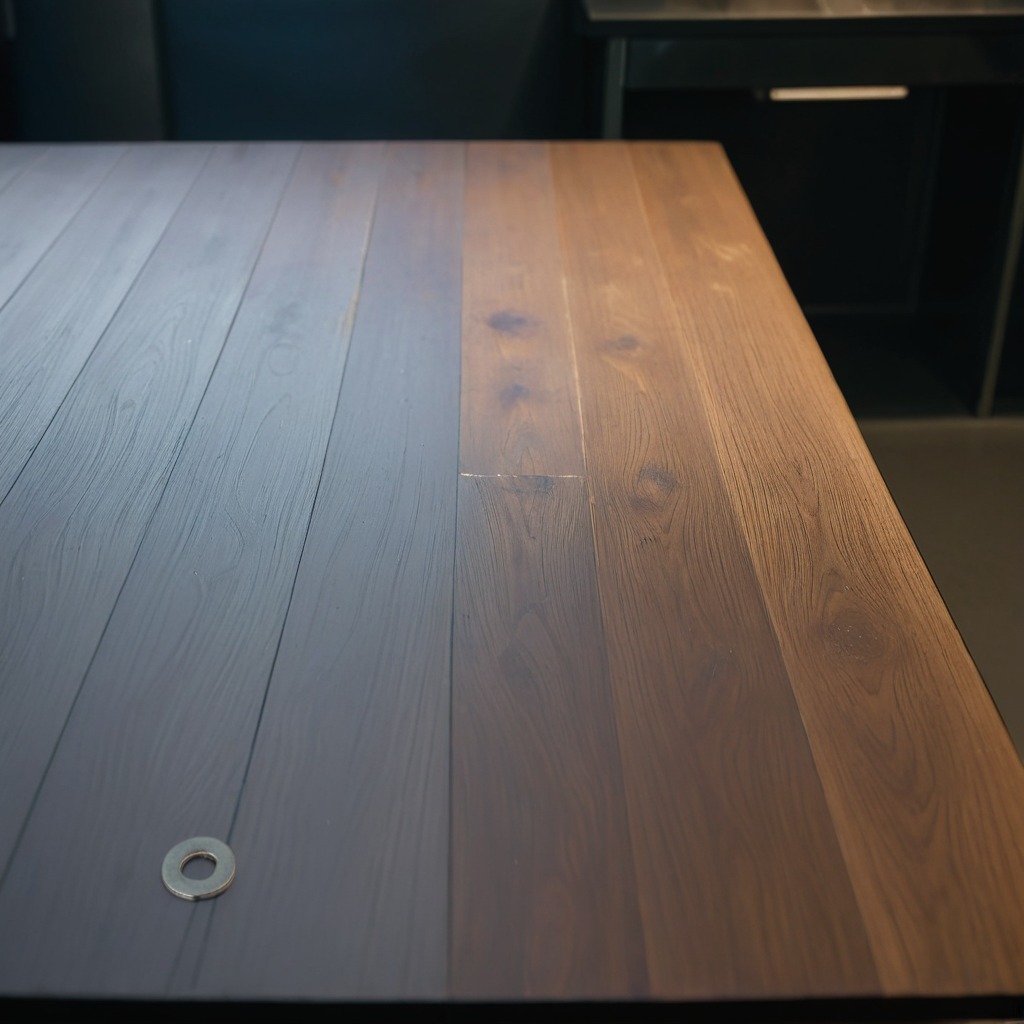
A flat metal washer lying on a table with faint burn marks in a small garage at twilight